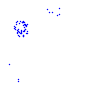
Particle: proton